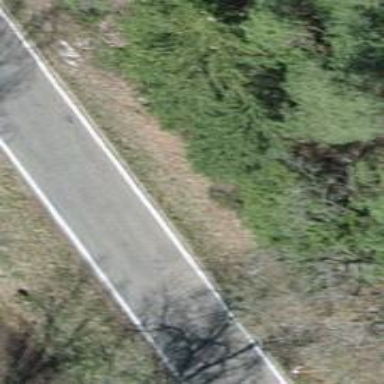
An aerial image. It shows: Tertiary road with asphalt surface.